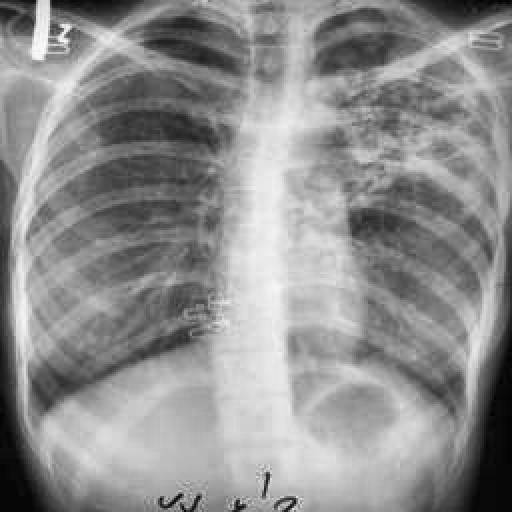
Finding: TUBERCULOSIS